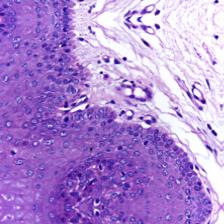
Diagnosis: Normal